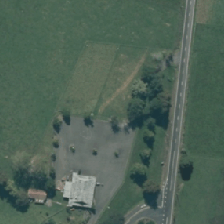
Land cover: urban_build_up